Interaction volume radius: 10 \u00c5
Interaction volume height: 30 \u00c5
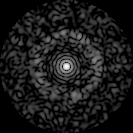
Disorder parameter: 0.8344